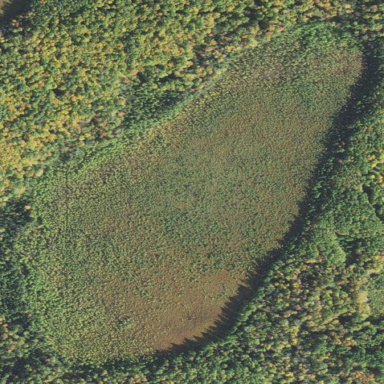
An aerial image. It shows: Bog wetland area.